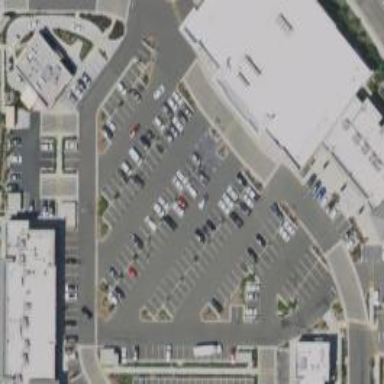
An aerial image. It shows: Parking area.